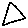
Label: triangle